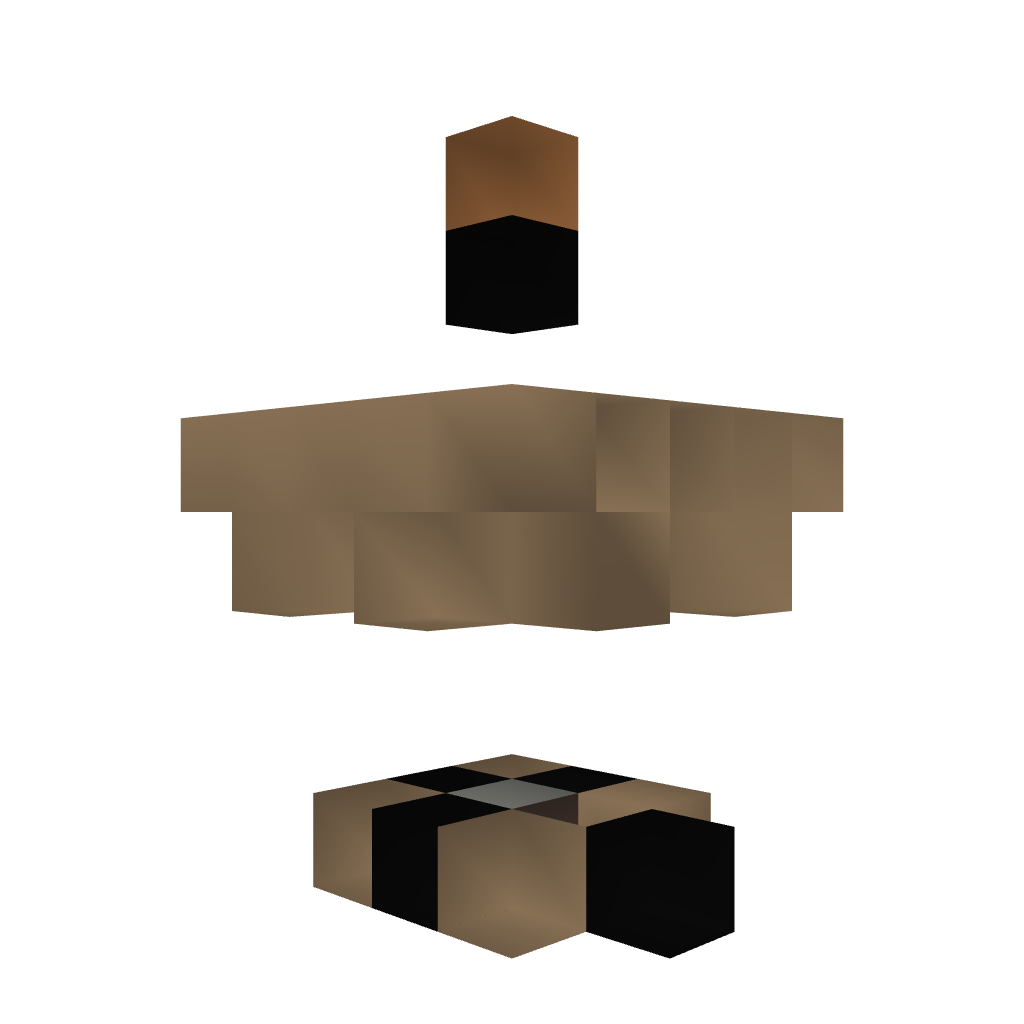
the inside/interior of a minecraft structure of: Beach guard tower